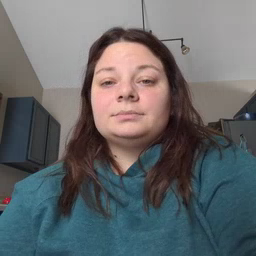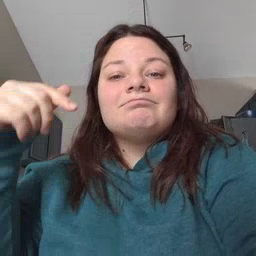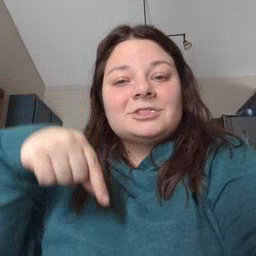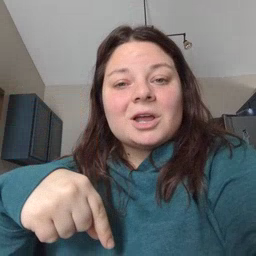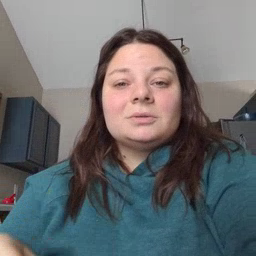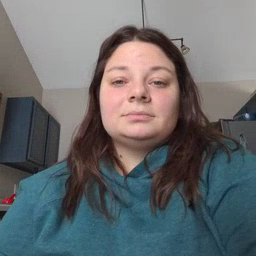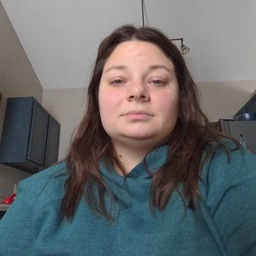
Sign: down